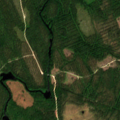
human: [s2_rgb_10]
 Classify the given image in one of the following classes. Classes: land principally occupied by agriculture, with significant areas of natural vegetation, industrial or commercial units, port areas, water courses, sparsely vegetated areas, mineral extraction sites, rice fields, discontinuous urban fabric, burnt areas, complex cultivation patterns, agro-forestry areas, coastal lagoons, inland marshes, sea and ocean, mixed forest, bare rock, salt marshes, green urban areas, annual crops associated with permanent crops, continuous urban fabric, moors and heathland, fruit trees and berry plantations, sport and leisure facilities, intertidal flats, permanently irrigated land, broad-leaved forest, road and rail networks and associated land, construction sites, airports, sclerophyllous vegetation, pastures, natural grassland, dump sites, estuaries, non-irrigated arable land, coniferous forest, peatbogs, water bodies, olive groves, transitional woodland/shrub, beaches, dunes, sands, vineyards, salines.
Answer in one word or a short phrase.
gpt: coniferous forest